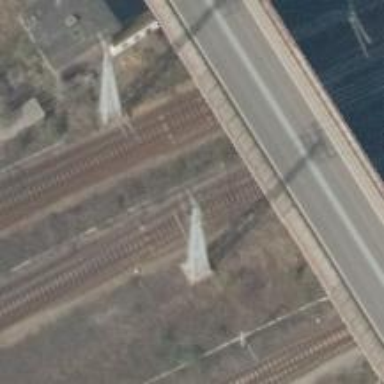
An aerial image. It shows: Railway switch.